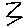
Label: zigzag